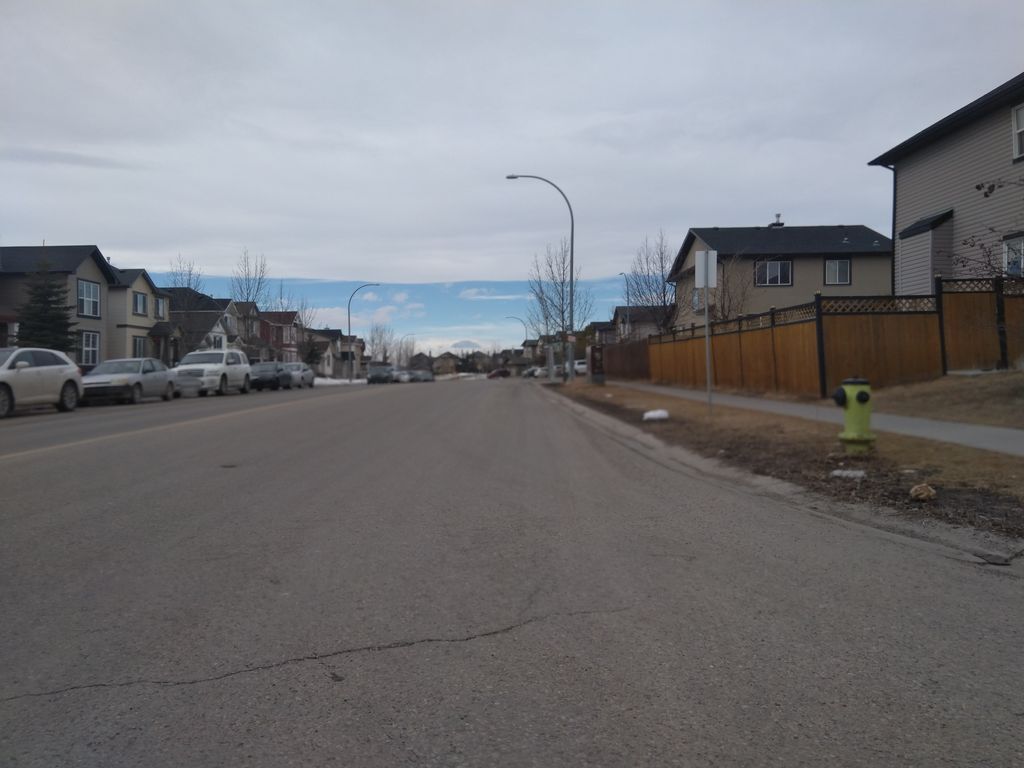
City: calgary